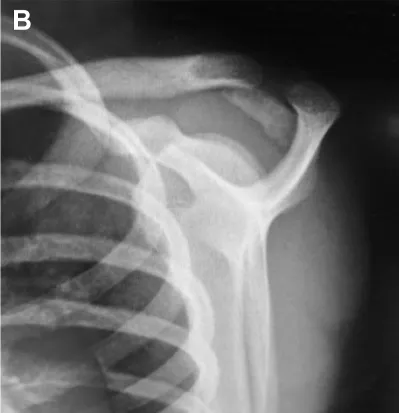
Scapular Y radiographs, showing a displaced bony fragment from the acromion, occupying the subacromial space.
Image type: radiology (x_ray)